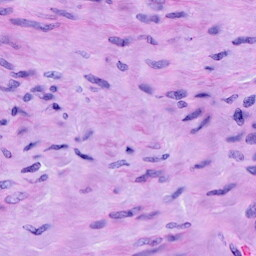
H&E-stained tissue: Cervix